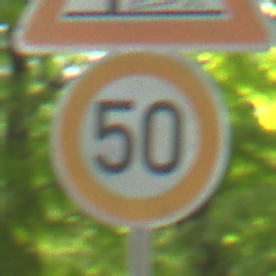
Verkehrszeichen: Geschwindigkeit50
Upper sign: SplittSchotter
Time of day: MorningAfternoon
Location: Outdoor (RoadRail)
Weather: Clear
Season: NotSpecified
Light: Natural